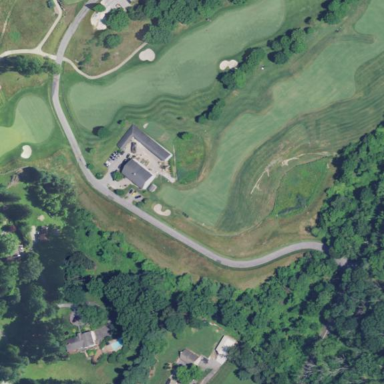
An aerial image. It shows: Rough grass area on golf course.